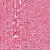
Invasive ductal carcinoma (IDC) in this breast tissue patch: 0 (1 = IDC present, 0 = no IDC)